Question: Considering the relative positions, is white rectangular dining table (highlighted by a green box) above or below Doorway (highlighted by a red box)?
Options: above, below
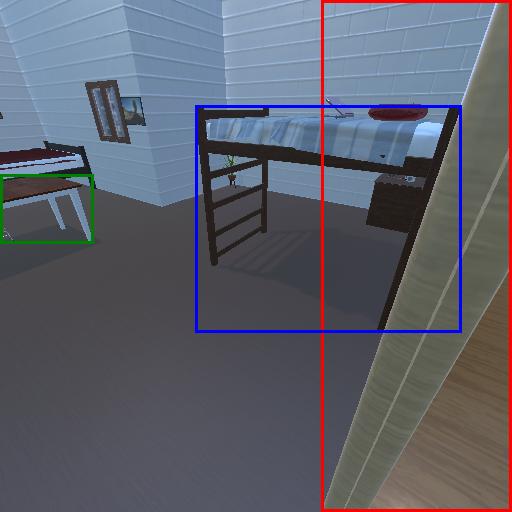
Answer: above